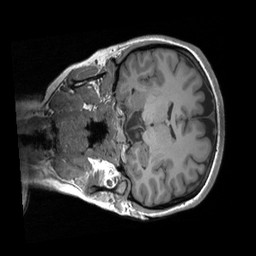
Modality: T1w
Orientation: coronal
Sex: female
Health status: ill
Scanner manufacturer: siemens
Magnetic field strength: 3 T
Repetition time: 1.66 s
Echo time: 0.00254 s